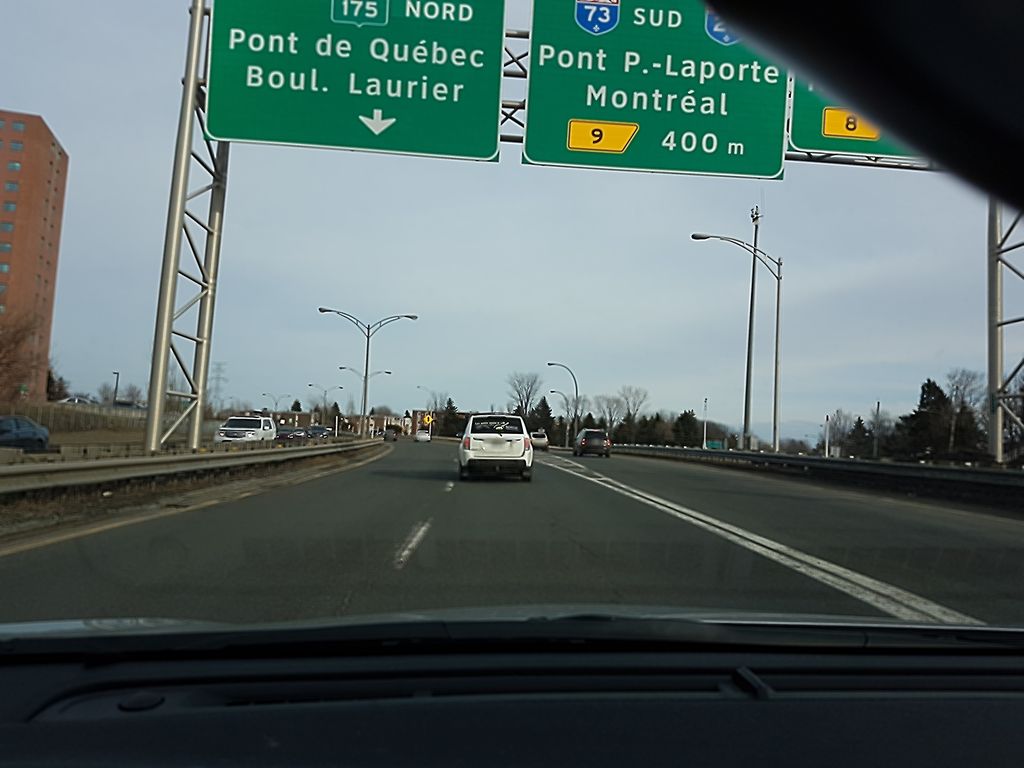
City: quebec_city